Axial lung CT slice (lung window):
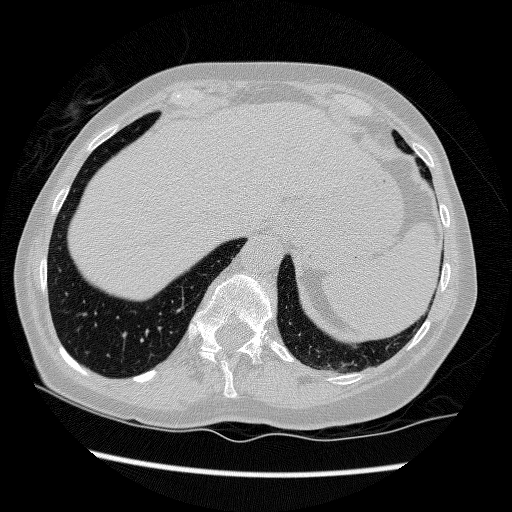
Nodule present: no